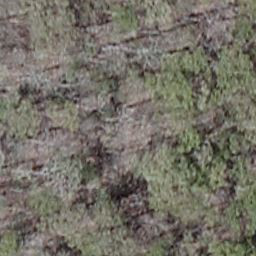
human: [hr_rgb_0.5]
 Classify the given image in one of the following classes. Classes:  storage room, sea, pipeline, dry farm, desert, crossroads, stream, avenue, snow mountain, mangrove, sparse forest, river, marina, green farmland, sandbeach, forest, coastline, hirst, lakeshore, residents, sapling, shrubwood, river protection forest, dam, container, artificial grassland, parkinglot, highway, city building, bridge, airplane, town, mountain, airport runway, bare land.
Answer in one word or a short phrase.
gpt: shrubwood